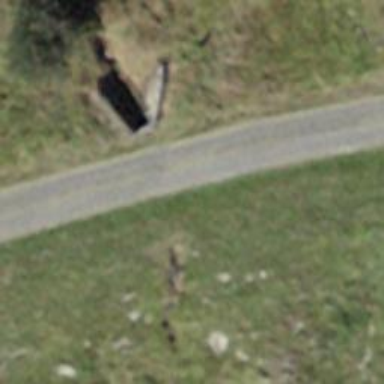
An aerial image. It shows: Culvert tunnel.